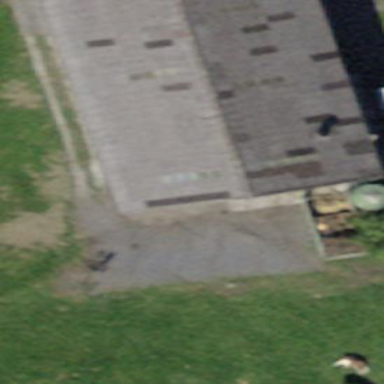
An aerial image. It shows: Rural barn.